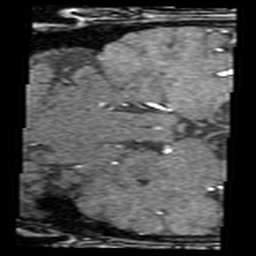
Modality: angio
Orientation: coronal
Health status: ill
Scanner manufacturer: siemens
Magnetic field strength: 3 T
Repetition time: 0.022 s
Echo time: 0.00386 s